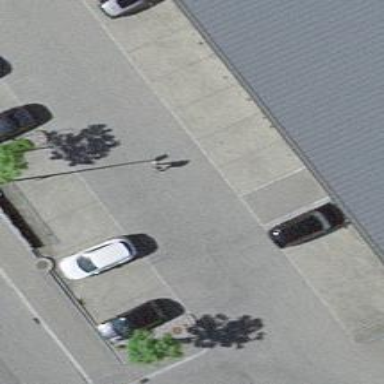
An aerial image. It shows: Asphalt parking aisle road.